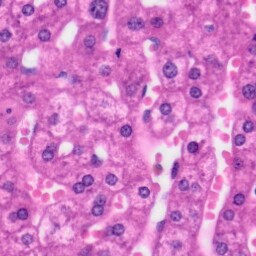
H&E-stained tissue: Liver